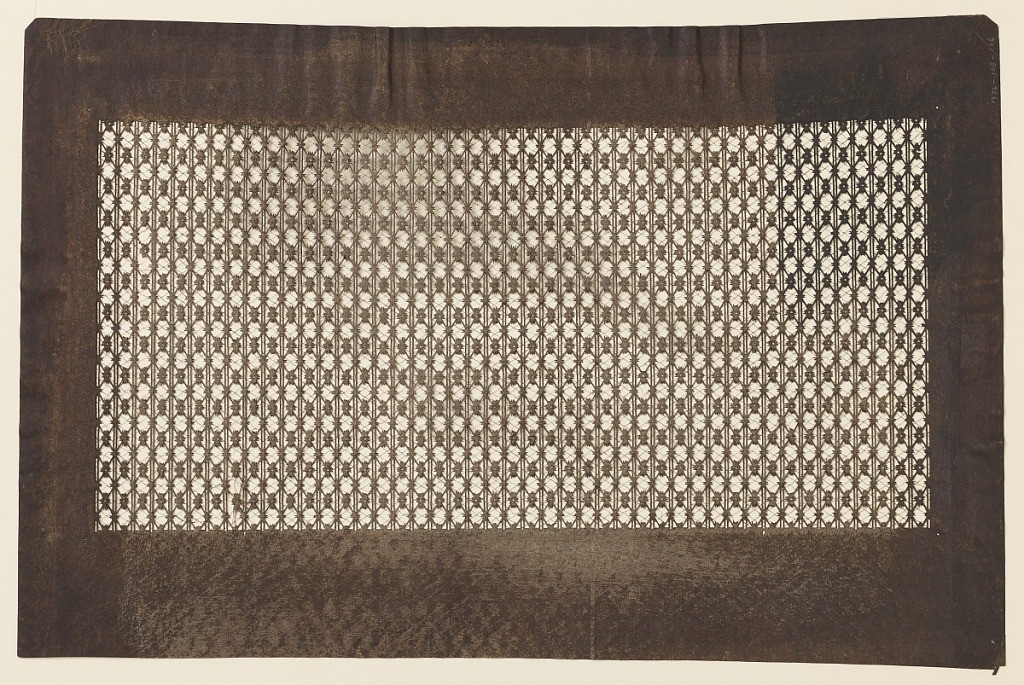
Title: Floral lattice pattern
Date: mid 18th - early 19th century
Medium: Mulberry paper (kozo washi) treated with fermented persimmon tannin (kakishibu), and silk threads (itoire)
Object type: Katagami
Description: Within the diamond-shaped lattice pattern are dianthus flowers. This geometric pattern, along with other early abstract motifs first became popular among aristocrats during the Asuka-Nara period (552-794) and continue to be popular today.